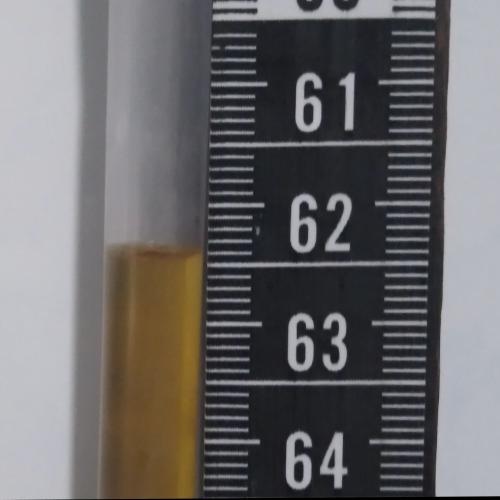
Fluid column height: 62.4 cm